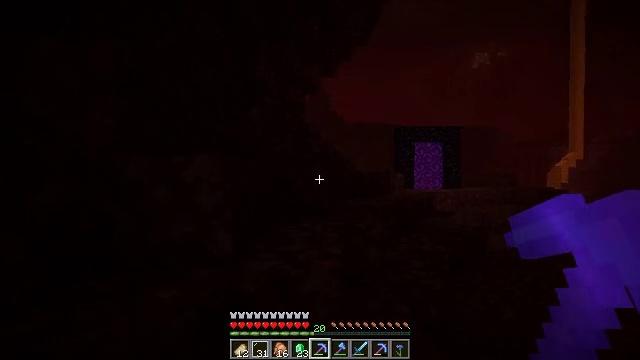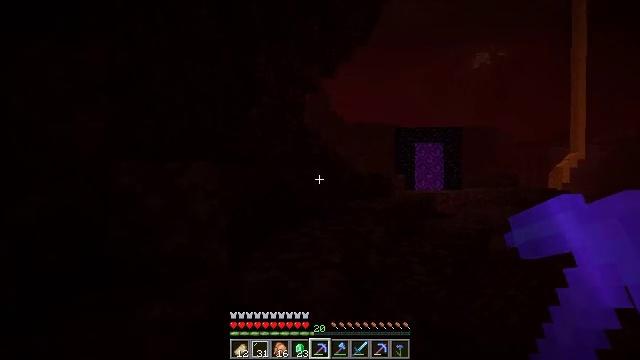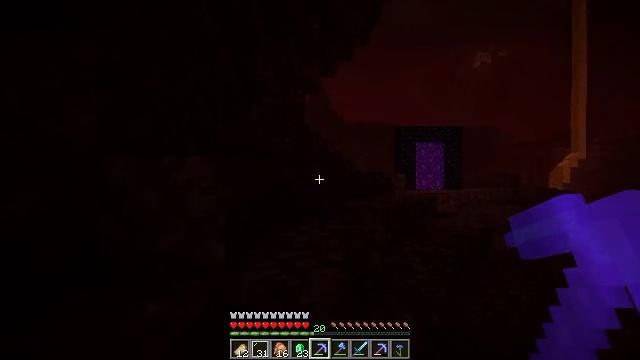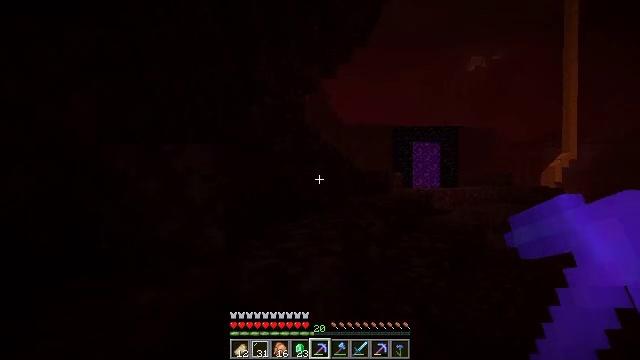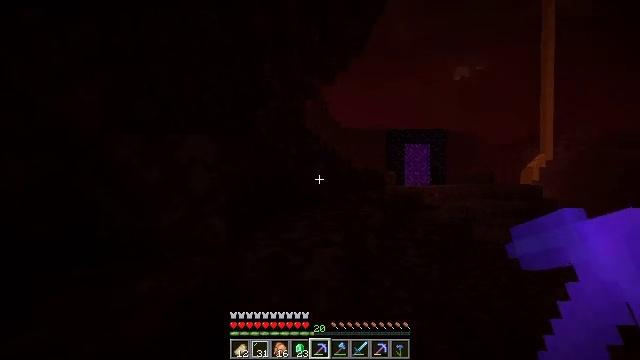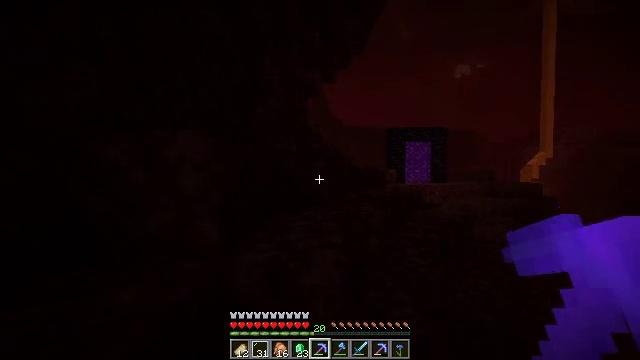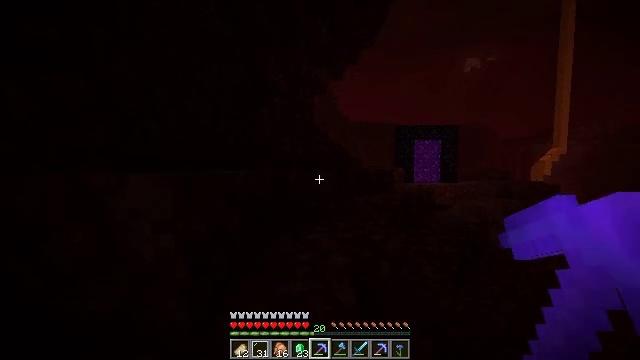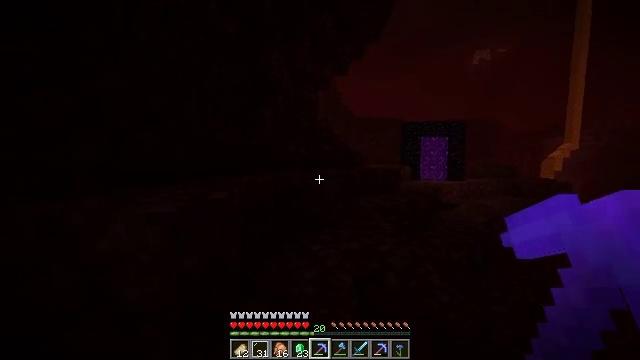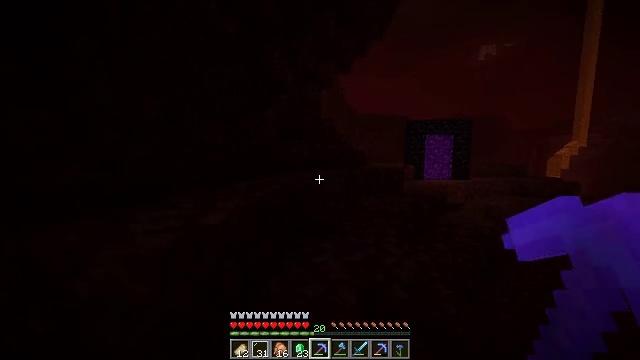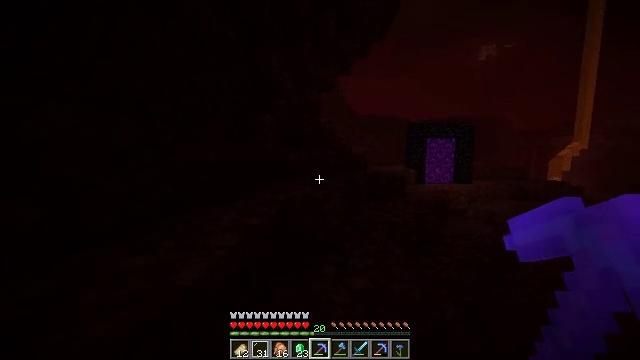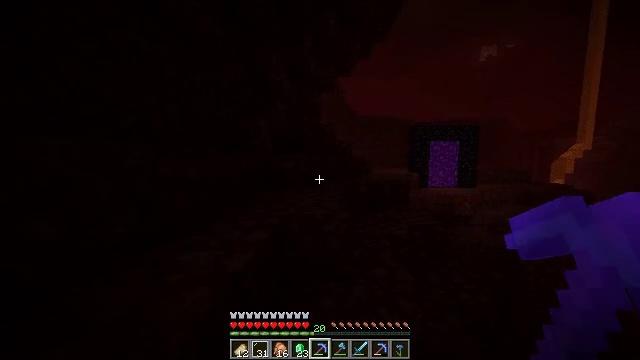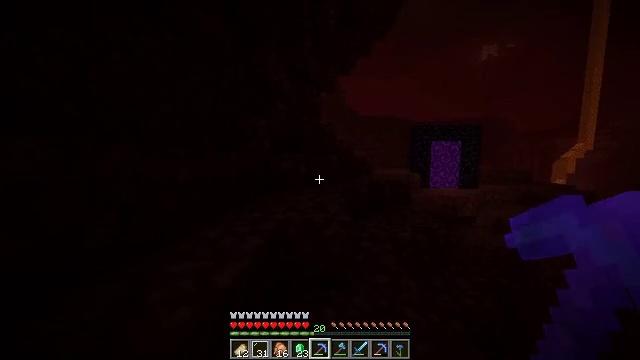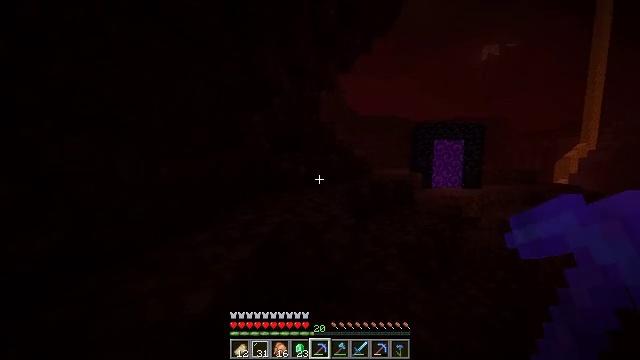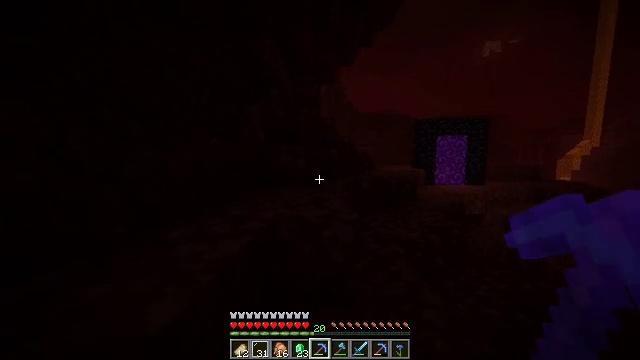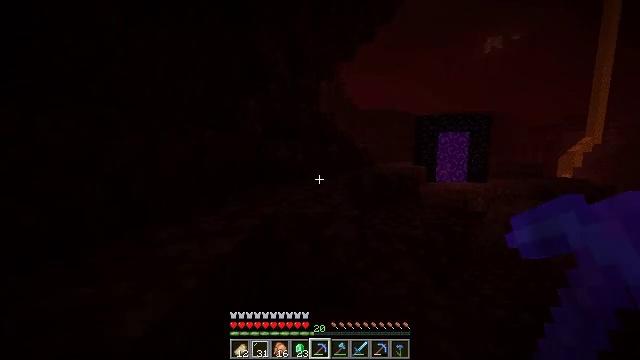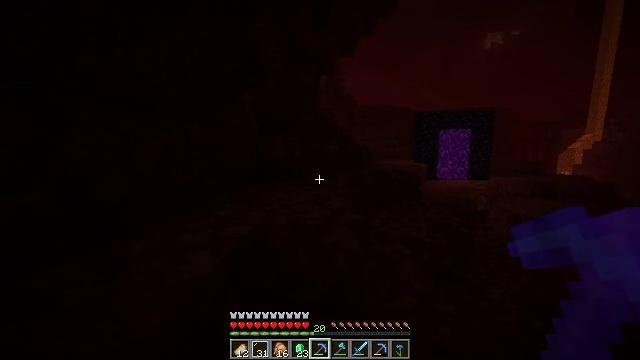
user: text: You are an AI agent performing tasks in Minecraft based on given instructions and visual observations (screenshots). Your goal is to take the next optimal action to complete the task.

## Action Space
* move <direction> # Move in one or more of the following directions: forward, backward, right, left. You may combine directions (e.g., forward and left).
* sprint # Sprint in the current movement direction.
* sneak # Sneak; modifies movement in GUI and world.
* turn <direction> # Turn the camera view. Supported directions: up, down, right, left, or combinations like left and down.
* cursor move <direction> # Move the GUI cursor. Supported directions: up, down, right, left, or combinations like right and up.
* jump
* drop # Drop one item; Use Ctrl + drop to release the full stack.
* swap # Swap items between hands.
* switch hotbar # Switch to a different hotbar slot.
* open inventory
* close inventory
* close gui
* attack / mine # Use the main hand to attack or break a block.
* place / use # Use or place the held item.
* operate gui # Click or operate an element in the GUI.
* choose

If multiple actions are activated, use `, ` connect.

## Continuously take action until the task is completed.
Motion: motion action
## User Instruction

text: Mine nether gold ore in the Nether.
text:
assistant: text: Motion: move forward, jump
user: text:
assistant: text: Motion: move forward, sprint, jump
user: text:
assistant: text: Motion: move forward, sprint, jump
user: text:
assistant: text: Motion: move forward, sprint, jump
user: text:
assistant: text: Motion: move forward, sprint, jump
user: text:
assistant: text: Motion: move forward, turn left and down, jump
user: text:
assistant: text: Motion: move forward, turn left and down, jump
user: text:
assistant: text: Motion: move forward, jump
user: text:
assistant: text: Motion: move forward, jump
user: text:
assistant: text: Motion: move forward, jump
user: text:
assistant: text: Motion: move forward, jump
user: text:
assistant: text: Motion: move forward, jump
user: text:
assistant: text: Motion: move forward, jump
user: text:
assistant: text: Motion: move forward, sprint, jump
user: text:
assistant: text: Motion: move forward, sprint, jump
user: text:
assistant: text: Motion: move forward, sprint, jump
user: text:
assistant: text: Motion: move forward, jump
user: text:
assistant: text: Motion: move forward, turn right, jump
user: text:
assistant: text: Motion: move forward, turn right, jump
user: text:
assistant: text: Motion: move forward, jump
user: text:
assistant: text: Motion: move forward, jump
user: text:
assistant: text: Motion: move forward, jump
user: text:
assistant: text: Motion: move forward, jump
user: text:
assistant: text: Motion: move forward, turn right, jump
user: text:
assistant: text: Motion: move forward, sprint, turn right, jump
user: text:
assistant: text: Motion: move forward, sprint, turn right, jump
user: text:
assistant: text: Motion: move forward, sprint, turn right, jump
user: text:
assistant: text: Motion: move forward, sprint, jump
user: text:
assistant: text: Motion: move forward, jump
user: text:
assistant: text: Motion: move forward, jump